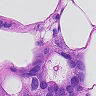
Metastatic tissue present: yes